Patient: sex M, age 69
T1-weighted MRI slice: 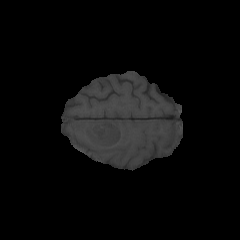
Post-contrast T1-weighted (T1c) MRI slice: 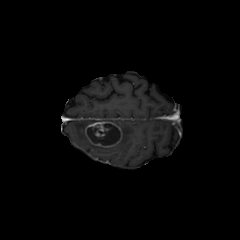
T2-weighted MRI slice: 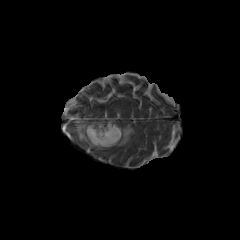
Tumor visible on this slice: yes
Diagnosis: Glioblastoma, IDH-wildtype
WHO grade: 4